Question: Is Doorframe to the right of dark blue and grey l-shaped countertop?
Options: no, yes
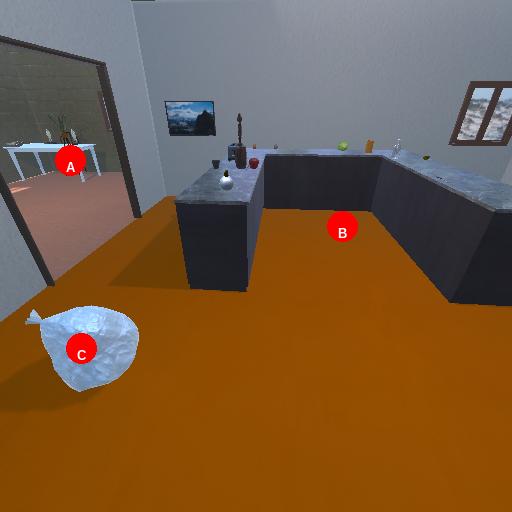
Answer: no